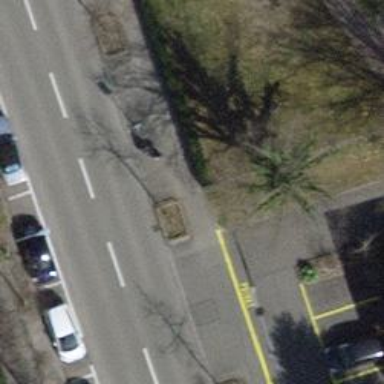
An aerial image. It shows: Avenue of trees.